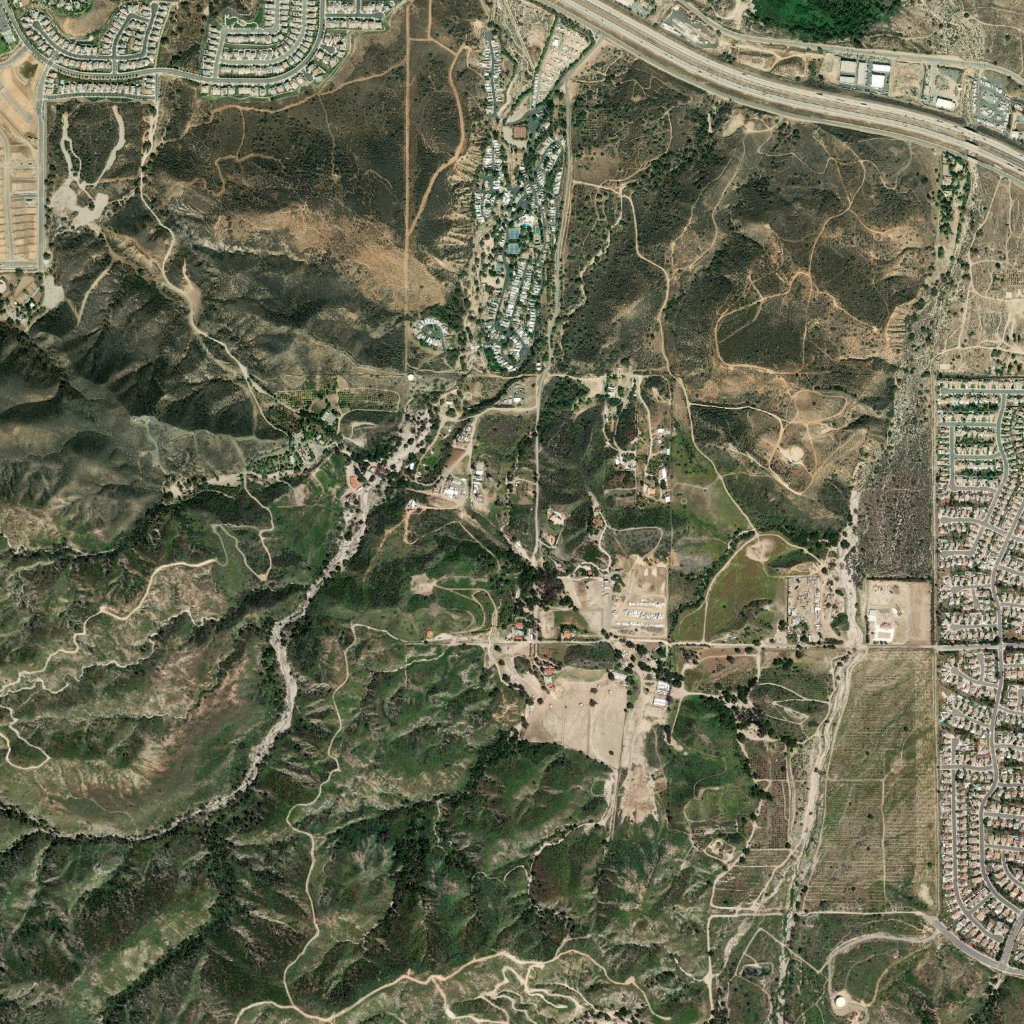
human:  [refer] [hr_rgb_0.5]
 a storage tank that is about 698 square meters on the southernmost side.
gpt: <box>[[81, 97, 82, 98, 0]]</box>